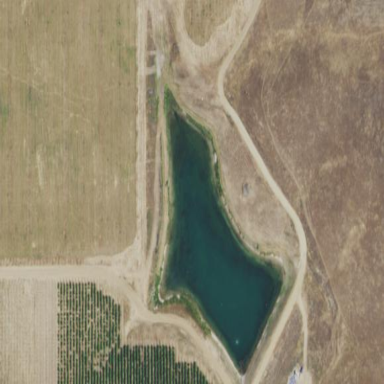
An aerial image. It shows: Pond serving as water storage reservoir.